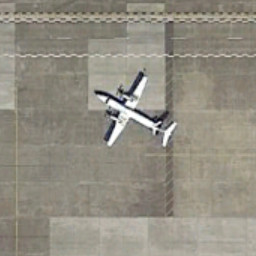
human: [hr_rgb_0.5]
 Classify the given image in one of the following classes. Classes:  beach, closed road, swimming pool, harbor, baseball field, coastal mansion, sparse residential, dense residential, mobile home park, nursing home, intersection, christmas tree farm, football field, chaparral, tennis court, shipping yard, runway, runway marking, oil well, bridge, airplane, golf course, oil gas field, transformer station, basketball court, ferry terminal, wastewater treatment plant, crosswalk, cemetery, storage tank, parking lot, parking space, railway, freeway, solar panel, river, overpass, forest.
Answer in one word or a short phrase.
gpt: airplane